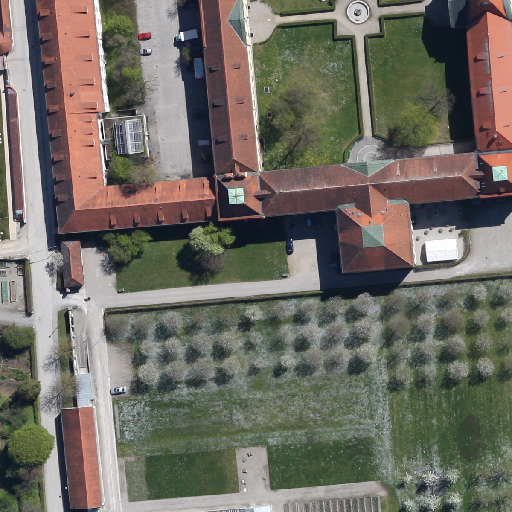
Referring expression: heavy-duty vehicle